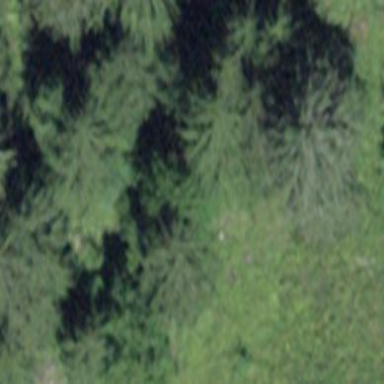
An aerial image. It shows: Forest with mixed types of leaves.